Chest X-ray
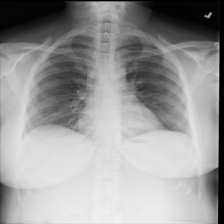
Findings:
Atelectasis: negative
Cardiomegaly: negative
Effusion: negative
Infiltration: negative
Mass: negative
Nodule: negative
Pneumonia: negative
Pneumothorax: negative
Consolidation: negative
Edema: negative
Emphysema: negative
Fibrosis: negative
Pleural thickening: negative
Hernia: negative